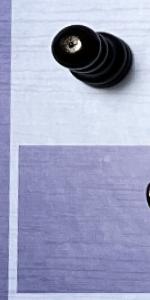
Label: Empty